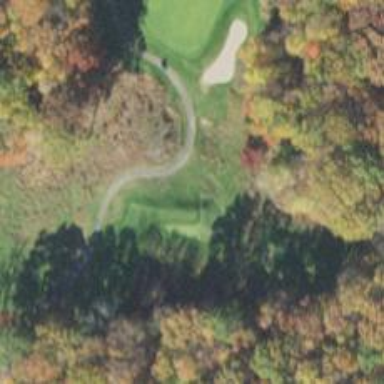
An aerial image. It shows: Golf tee.